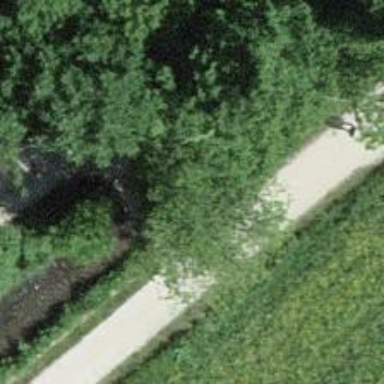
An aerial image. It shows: Footway road with bridge. The track type is graded as grade2.